Interaction volume radius: 5 \u00c5
Interaction volume height: 40 \u00c5
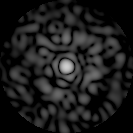
Disorder parameter: 0.8076